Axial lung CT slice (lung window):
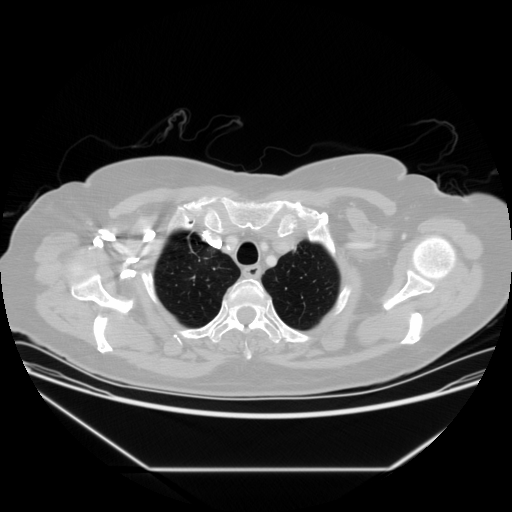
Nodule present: no